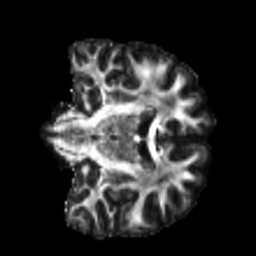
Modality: FA
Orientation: coronal
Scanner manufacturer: siemens
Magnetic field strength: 3 T
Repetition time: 4 s
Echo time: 0.0594 s